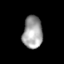
Tissue: skin
Cell type: Epithelial cells
Senescence score: 0.9545
Nuclear area (px): 622
Mean DAPI intensity: 161.148